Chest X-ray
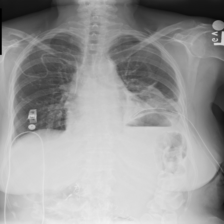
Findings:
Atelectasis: negative
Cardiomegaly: negative
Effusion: negative
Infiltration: negative
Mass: negative
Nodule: negative
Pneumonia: negative
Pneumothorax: negative
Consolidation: negative
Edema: negative
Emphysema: negative
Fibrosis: negative
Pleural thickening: negative
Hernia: negative